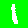
Digit: 1